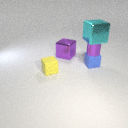
large purple metal cube to the right of small yellow rubber cube